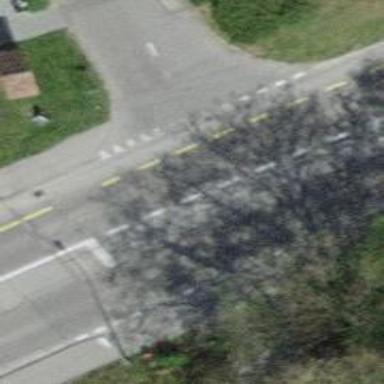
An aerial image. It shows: Secondary road with asphalt surface. There are lanes for cycling on both sides of the road.